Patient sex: M
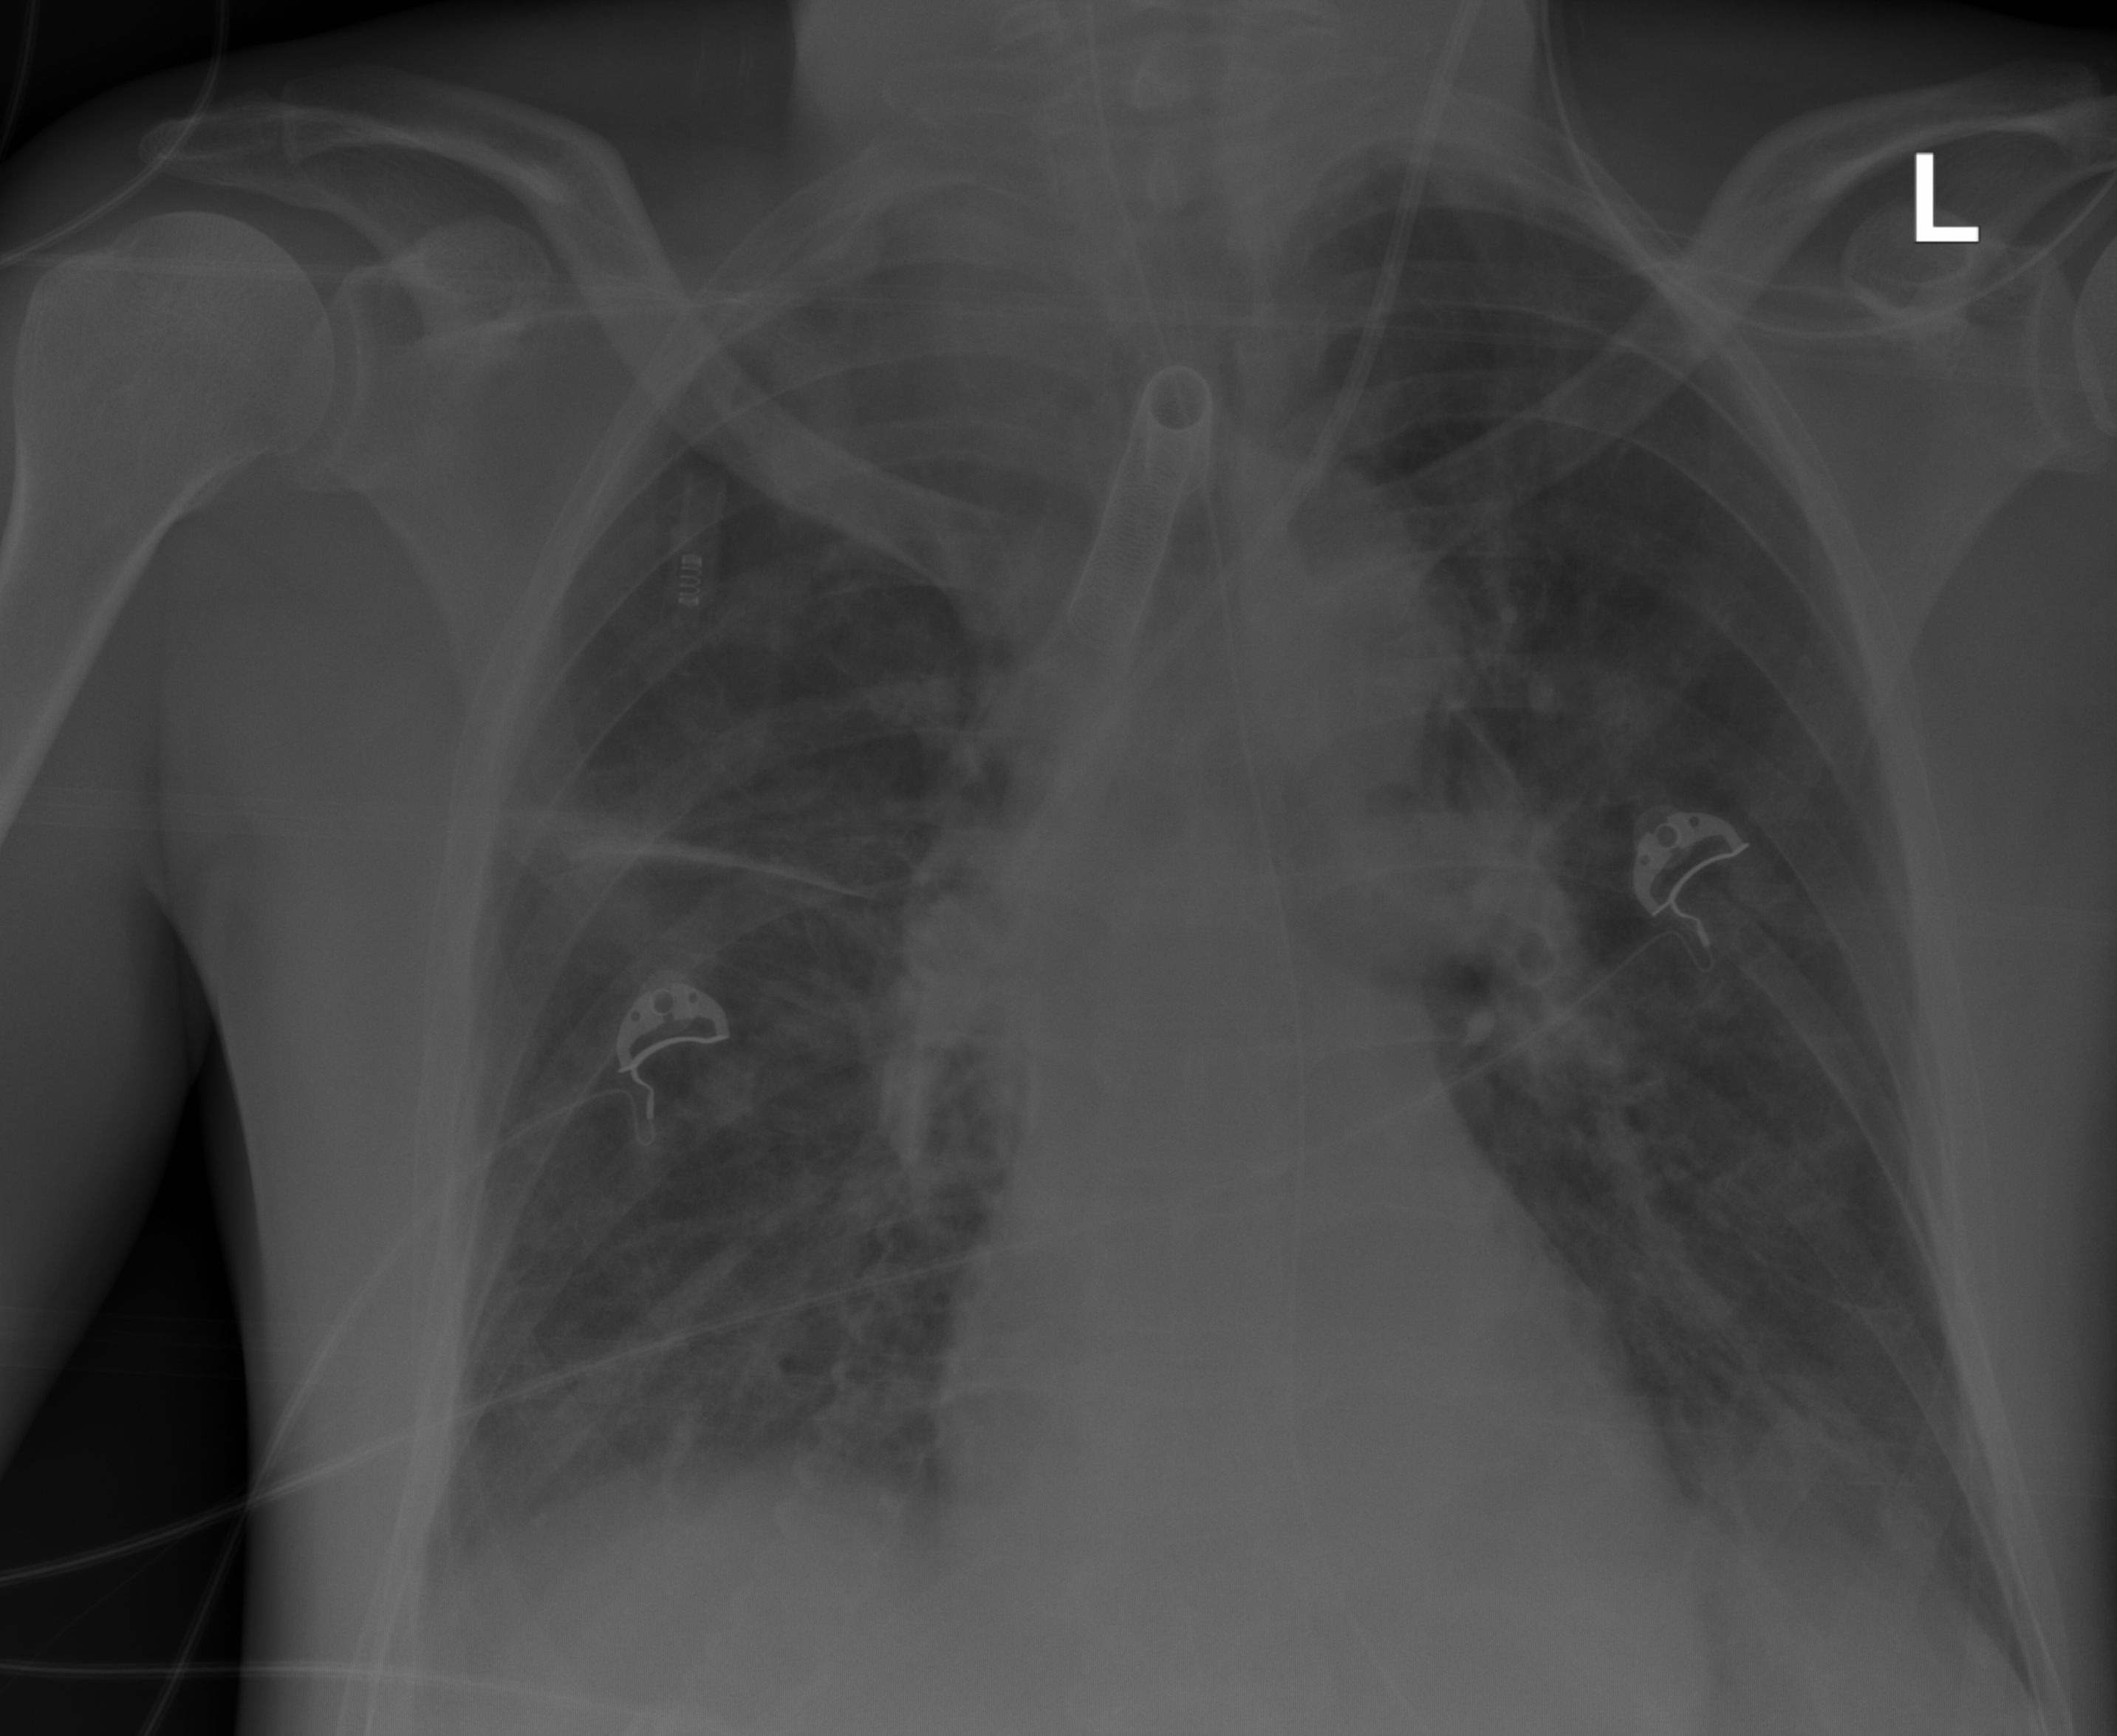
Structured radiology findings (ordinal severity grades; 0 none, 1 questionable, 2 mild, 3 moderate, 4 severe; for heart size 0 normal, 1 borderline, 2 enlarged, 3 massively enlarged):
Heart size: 0
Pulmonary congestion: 2
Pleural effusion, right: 0
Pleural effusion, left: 0
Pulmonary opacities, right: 0
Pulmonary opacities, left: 0
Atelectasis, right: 2
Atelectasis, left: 0